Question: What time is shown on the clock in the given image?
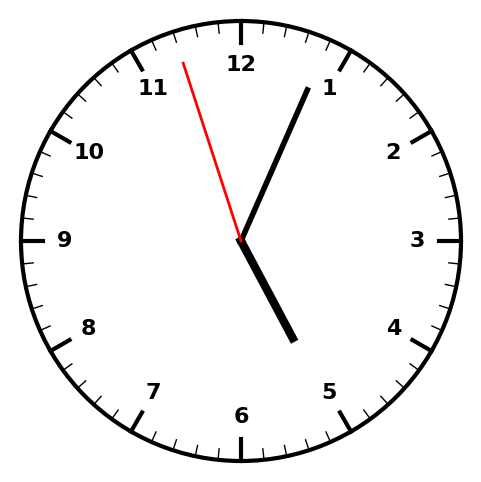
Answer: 05:03:57